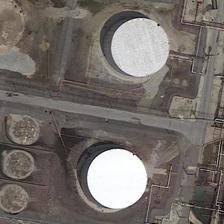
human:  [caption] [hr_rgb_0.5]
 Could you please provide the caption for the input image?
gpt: two tanks are next to many tubes .

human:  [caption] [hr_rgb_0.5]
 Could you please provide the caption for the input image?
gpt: two big jars and much grey dusty surrounded .

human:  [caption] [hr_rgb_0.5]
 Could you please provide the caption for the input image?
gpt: the configuration here is complicated and two while buildings are eye-watching .

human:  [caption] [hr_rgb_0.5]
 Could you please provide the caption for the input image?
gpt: two white tanks are near many tubes .

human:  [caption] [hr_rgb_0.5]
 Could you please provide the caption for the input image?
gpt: two white storage tanks are semi-surrounded by many thin tubes .